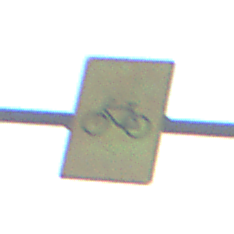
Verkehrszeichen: RadverkehrOhnePfeilsymbol
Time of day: SunriseSunset
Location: Outdoor (Suburban)
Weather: PartlyCloudy
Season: Winter
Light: Natural